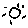
Label: sun